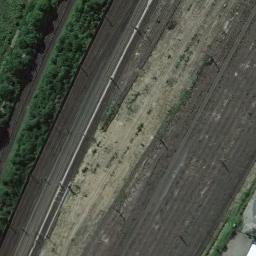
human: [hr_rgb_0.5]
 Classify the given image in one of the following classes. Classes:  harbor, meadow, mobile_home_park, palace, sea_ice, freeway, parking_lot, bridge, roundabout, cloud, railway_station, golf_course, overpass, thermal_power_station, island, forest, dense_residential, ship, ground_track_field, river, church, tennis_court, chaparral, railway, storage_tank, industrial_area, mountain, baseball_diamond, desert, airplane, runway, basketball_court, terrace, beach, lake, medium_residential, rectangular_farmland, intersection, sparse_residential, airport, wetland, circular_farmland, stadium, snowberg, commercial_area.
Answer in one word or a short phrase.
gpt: railway